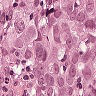
Metastatic tissue present: yes